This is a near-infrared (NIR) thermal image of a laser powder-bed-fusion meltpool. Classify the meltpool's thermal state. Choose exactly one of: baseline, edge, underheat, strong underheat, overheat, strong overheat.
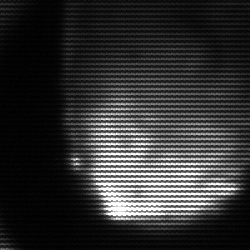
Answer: edge